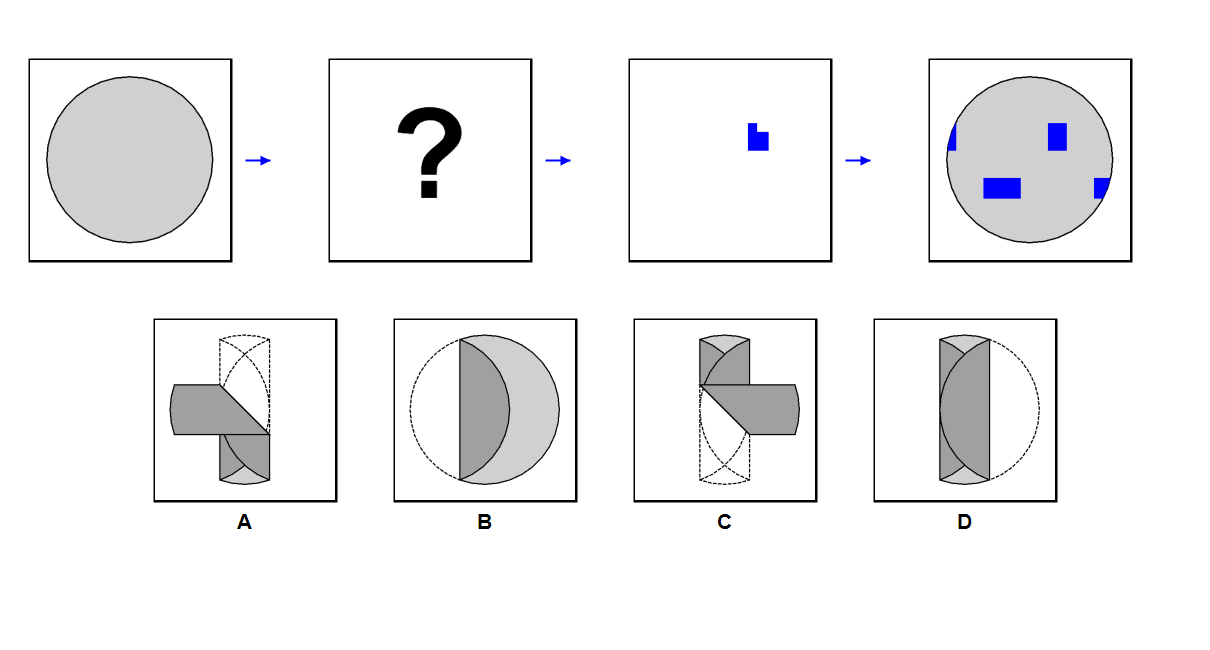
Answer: A